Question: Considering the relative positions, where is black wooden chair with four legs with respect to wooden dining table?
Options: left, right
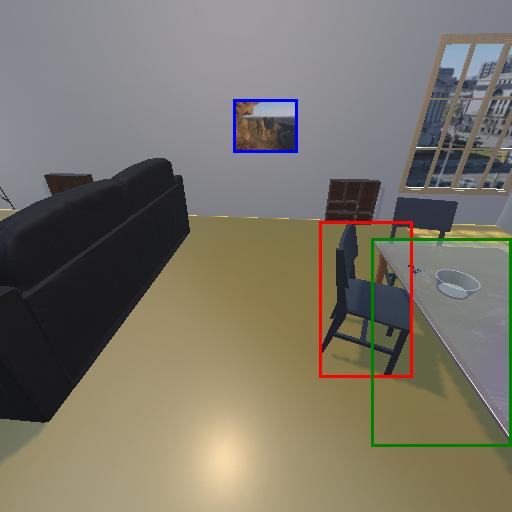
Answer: left